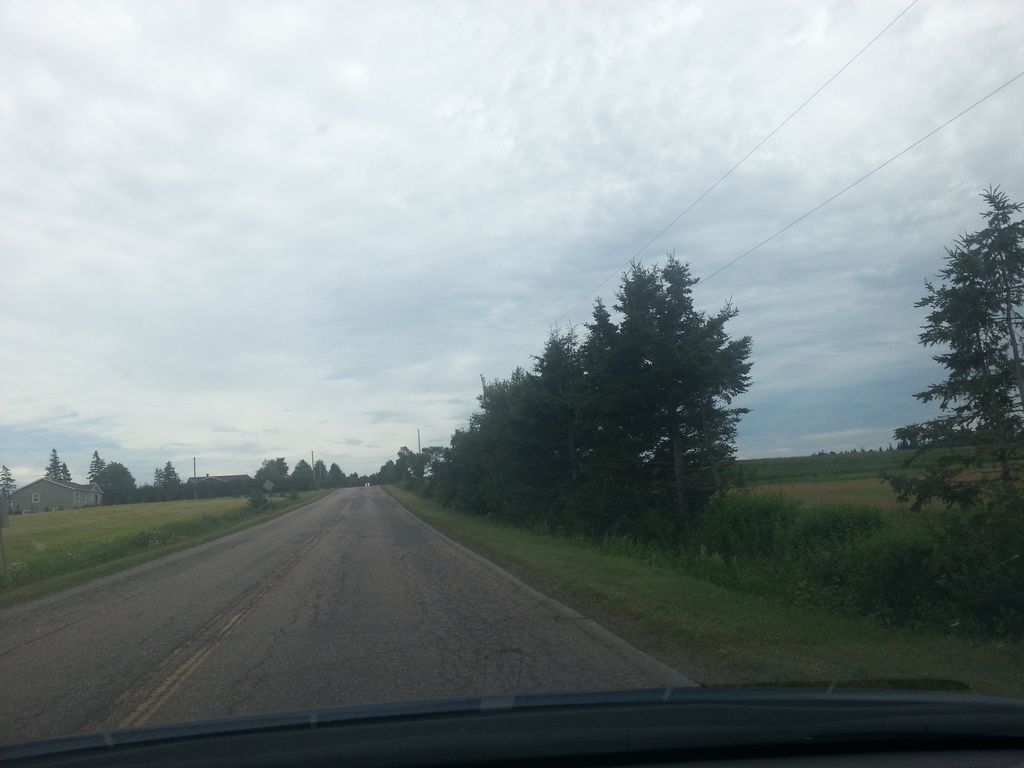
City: charlottetown